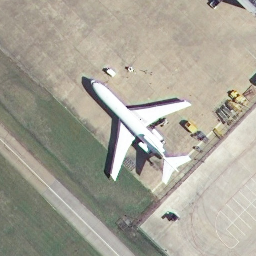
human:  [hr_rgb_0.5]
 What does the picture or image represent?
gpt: airplane